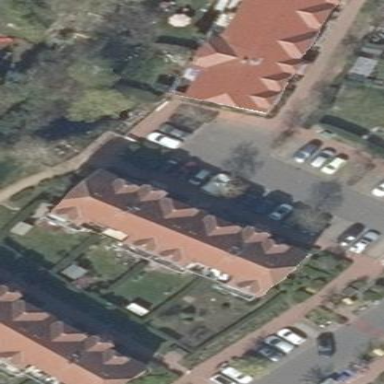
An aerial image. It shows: Half-hipped roof on apartment building.